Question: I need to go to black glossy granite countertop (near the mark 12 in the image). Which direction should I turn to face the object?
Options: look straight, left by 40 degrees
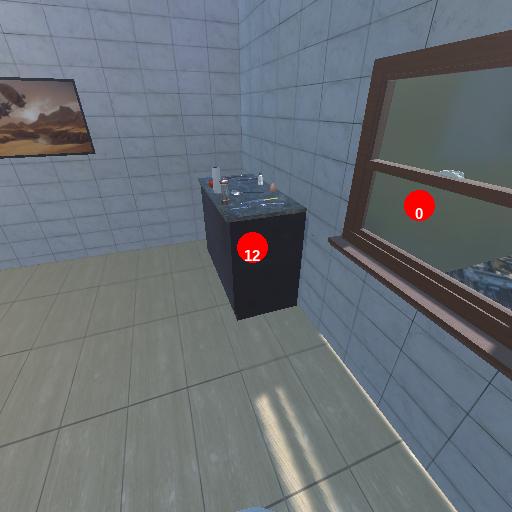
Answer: look straight